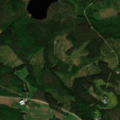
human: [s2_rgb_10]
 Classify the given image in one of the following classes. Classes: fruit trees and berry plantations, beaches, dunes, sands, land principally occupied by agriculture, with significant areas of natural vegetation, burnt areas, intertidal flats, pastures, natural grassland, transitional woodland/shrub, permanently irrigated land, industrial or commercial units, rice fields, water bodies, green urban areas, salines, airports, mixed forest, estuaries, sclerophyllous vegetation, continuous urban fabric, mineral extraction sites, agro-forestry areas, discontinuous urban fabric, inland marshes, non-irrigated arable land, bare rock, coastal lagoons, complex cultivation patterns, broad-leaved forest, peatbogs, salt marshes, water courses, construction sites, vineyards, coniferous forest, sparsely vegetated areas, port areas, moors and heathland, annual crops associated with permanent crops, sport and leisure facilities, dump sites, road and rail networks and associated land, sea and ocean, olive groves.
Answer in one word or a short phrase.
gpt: mixed forest, transitional woodland/shrub